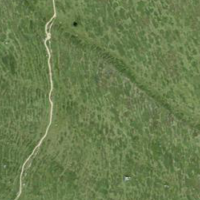
EUNIS habitat code: 26
Species observed at this site:
Arnica montana
Campanula barbata